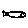
Label: fish